Question: I'm having trouble with z-index in IE 7. The problem is that the menu items are in 2 rows. If any of first row item has sub-menu, the IE7 won't let you hover it. The problem is caused by IE7 only.
Here's my code:
'''
<div id="wrapper">
<div id="main-nav">
<ul class="main-menu" id="menu-header-menu">
<li class="menu-item"><a href="#">item 1</a>
<ul class="sub-menu">
<li class="menu-item"><a href="#"> sub item</a>
<ul class="sub-menu">
<li class="menu-item"><a href="#">sub sub item</a></li>
<li class="menu-item"><a href="#">sub sub item</a></li>
</ul>
</li>
</ul>
</li>
<li class="menu-item"><a href="#">item 2</a></li>
<li class="menu-item"><a href="#">item 3</a></li>
<li class="menu-item"><a href="#"> test item</a>
<ul class="sub-menu">
<li class="menu-item"><a href="#">sub sub item</a></li>
<li class="menu-item"><a href="#">sub sub item</a></li>
</ul>
</li>
</ul>
</div>
</div>
'''
'''
#wrapper {
width:250px;
margin:0 auto;
}
#main-nav {
background-color:orange;
padding: 0 10px;
clear: both;
display: block;
float: left;
width: 100%;
}
#main-nav ul {
list-style: none;
margin: 0 0 0 -0.8125em;
padding-left: 0;
}
#main-nav li {
float: left;
position: relative;
}
#main-nav a {
color:#737373;
display: block;
line-height: 2.333em;
padding: 0 1.2125em;
text-decoration: none;
}
#main-nav ul ul {
display: none;
float: left;
margin: 0;
position: absolute;
top: 2.333em;
left: 0;
width: 188px;
z-index: 999;
}
#main-nav ul ul ul {
left: 100%;
top: 0;
}
#main-nav ul ul a {
background: yellow;
height: auto;
line-height: 1.4em;
padding: 10px 10px;
width: 168px;
}
#main-nav li:hover > a,
#main-nav a:focus {
color: #373737;
}
#main-nav ul li:hover > ul {
display: block;
}
'''
Here you can see the problem. When you hover on the item 1, it does not let me hover its sub item which has yellow background.

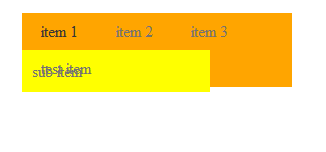
Answer: Easy fix. Add this to the bottom of your css code:
'''
#main-nav ul li:hover {z-index:9999;}
'''
The problem is that your element needed a higher z-index upon hovering, not before.
Here's a live link to a demo I uploaded. Works on both ie7 and ff/chr/saf:
<URL>
I nonetheless suggest you simplify your code, it's too clunky. There is a tiny bug where once you hover your 3rd layer menu, exit and then re-enter, the yellow background will be there. Should be fixed with a proper cleanup of your html/css
Cheers
G